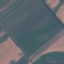
Land use / land cover: AnnualCrop